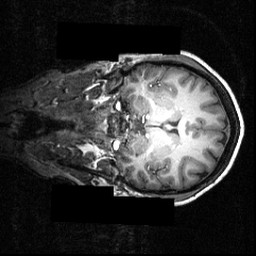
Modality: T1w
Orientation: coronal
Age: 24
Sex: female
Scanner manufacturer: siemens
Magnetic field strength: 3.951 T
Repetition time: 1.5 s
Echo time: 0.00335 s